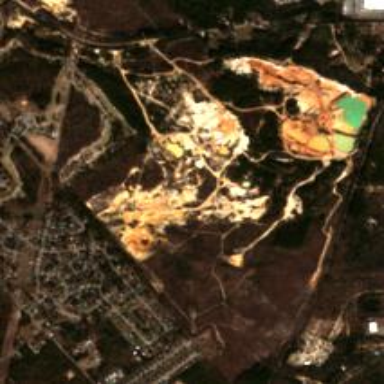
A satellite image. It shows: Quarry area.